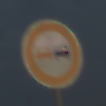
Verkehrszeichen: Ueberholverbot
Umgebung: Outdoor, Nature
Tageszeit: SunriseSunset
Wetter: PartlyCloudy
Licht: Natural
Jahreszeit: NotSpecified
Kontrast: LowContrast